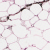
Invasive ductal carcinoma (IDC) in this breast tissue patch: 0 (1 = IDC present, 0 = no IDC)